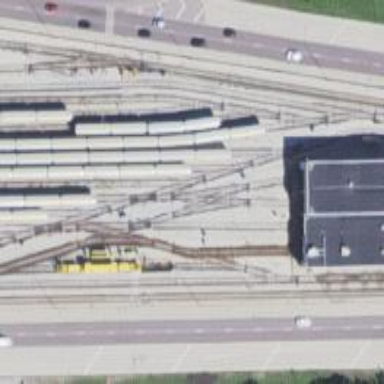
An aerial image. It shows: Electrified rail in service yard.